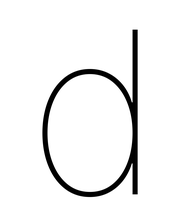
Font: Inter_Thin